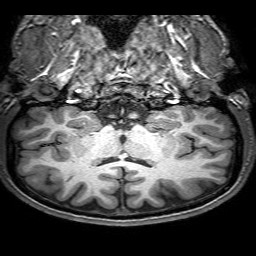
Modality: T1w
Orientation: sagittal
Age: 23
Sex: male
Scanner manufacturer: philips
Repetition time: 0.00895 s
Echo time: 0.0046 s